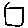
Label: square